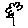
Label: flower